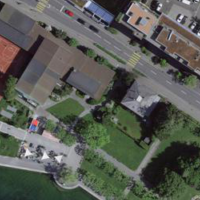
EUNIS habitat code: 53
Species observed at this site:
Cynosurus cristatus